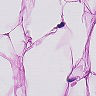
Metastatic tissue present: no